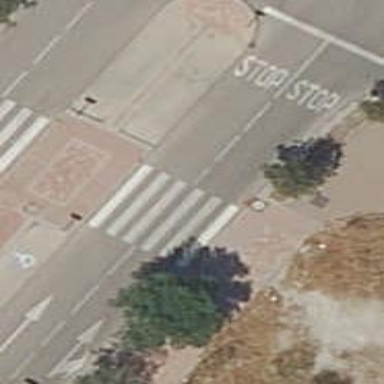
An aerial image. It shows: Zebra crossing on the road.